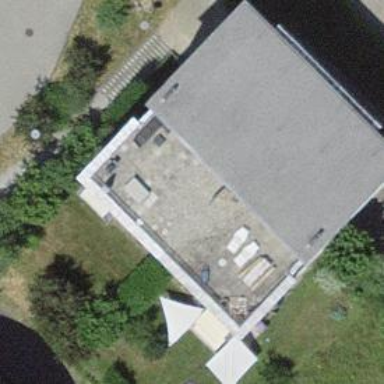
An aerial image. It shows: Residential building.